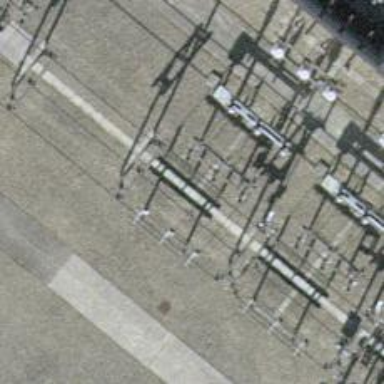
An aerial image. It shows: Switch for power supply.